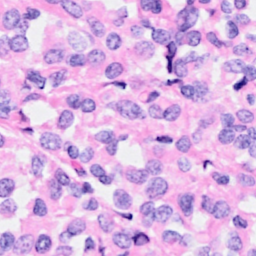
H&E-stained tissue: Breast